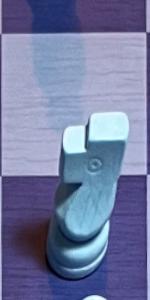
Label: Knight_White